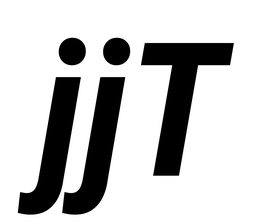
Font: Roboto-Italic_Condensed_Bold_Italic